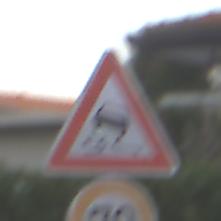
Verkehrszeichen: SchleuderOderRutschgefahr
Zusatzzeichen unten: Geschwindigkeit70
Umgebung: Outdoor, Urban
Tageszeit: SunriseSunset
Wetter: Clear
Licht: Natural
Jahreszeit: NotSpecified
Kontrast: LowContrast